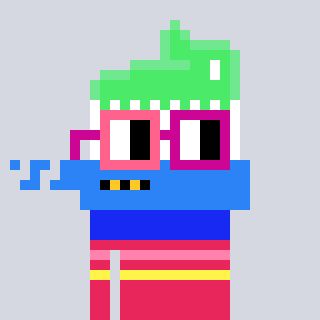
a pixel art character with square pink and red glasses, a toothbrush-shaped head and a redpinkish-colored body on a cool background